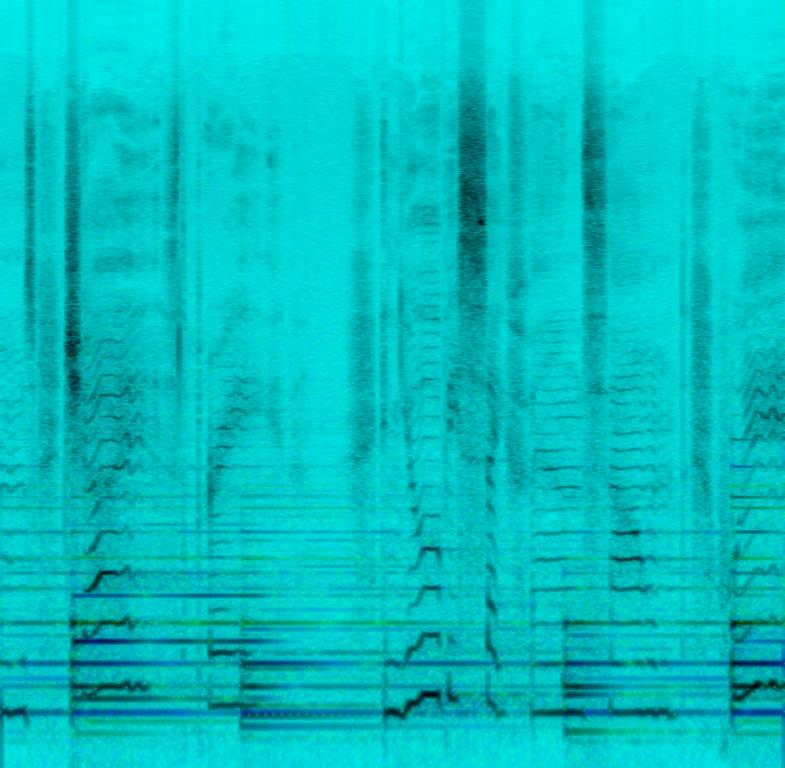
Someone is playing a composition using a minor chord with a lot of reverb. In the background you can hear soft strings underlining the song then a high violin comes in. A female voice is singing softly and sensitively. You can hear her breathing and mouth noises in the recording. Her voice is also full of reverb. This song may be playing in an emotional and sensitive/sad movie-scene.